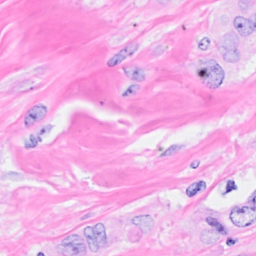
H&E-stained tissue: Breast